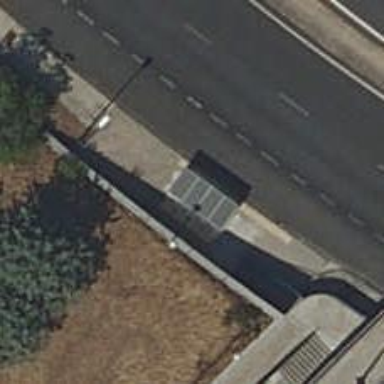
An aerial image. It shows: Bus stop with platform for public transport.